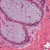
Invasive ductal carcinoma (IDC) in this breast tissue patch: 0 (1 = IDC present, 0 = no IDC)